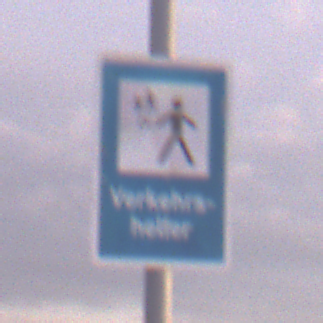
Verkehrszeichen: Verkehrshelfer
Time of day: SunriseSunset
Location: Outdoor (Nature)
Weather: PartlyCloudy
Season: NotSpecified
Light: Natural